Aerial crown-view tile of a tropical tree (Barro Colorado Island, Panama), acquired 20241014:
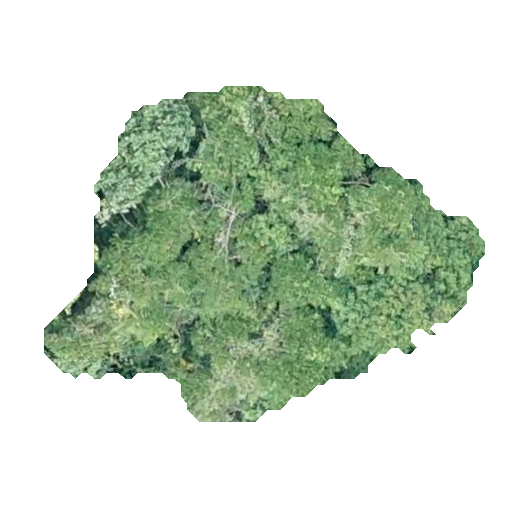
Species: Hura crepitans
GBIF accepted scientific name: Hura crepitans
Crown area: 147.266 m²